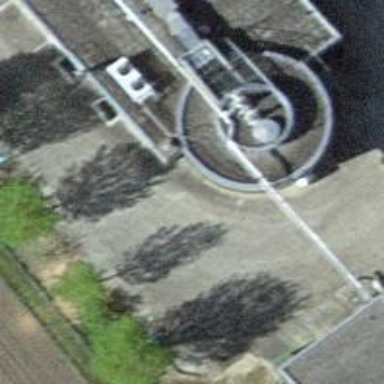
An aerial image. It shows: Storage tank building.